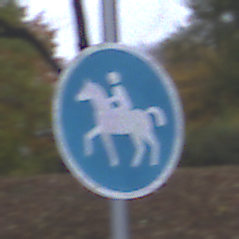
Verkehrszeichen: Reitweg
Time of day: MorningAfternoon
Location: Outdoor (Urban)
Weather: Overcast
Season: NotSpecified
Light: Natural